Field crop: maize
Growth stage: 2
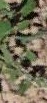
Species: convolvulus